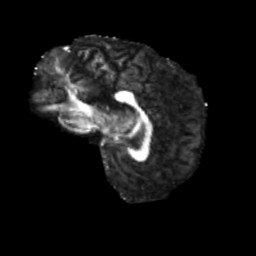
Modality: FA
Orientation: sagittal
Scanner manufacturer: siemens
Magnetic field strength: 3 T
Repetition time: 4 s
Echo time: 0.0594 s